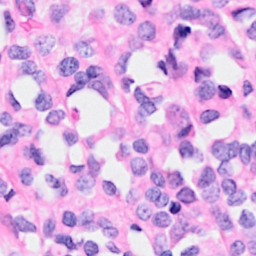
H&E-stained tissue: Breast